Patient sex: F
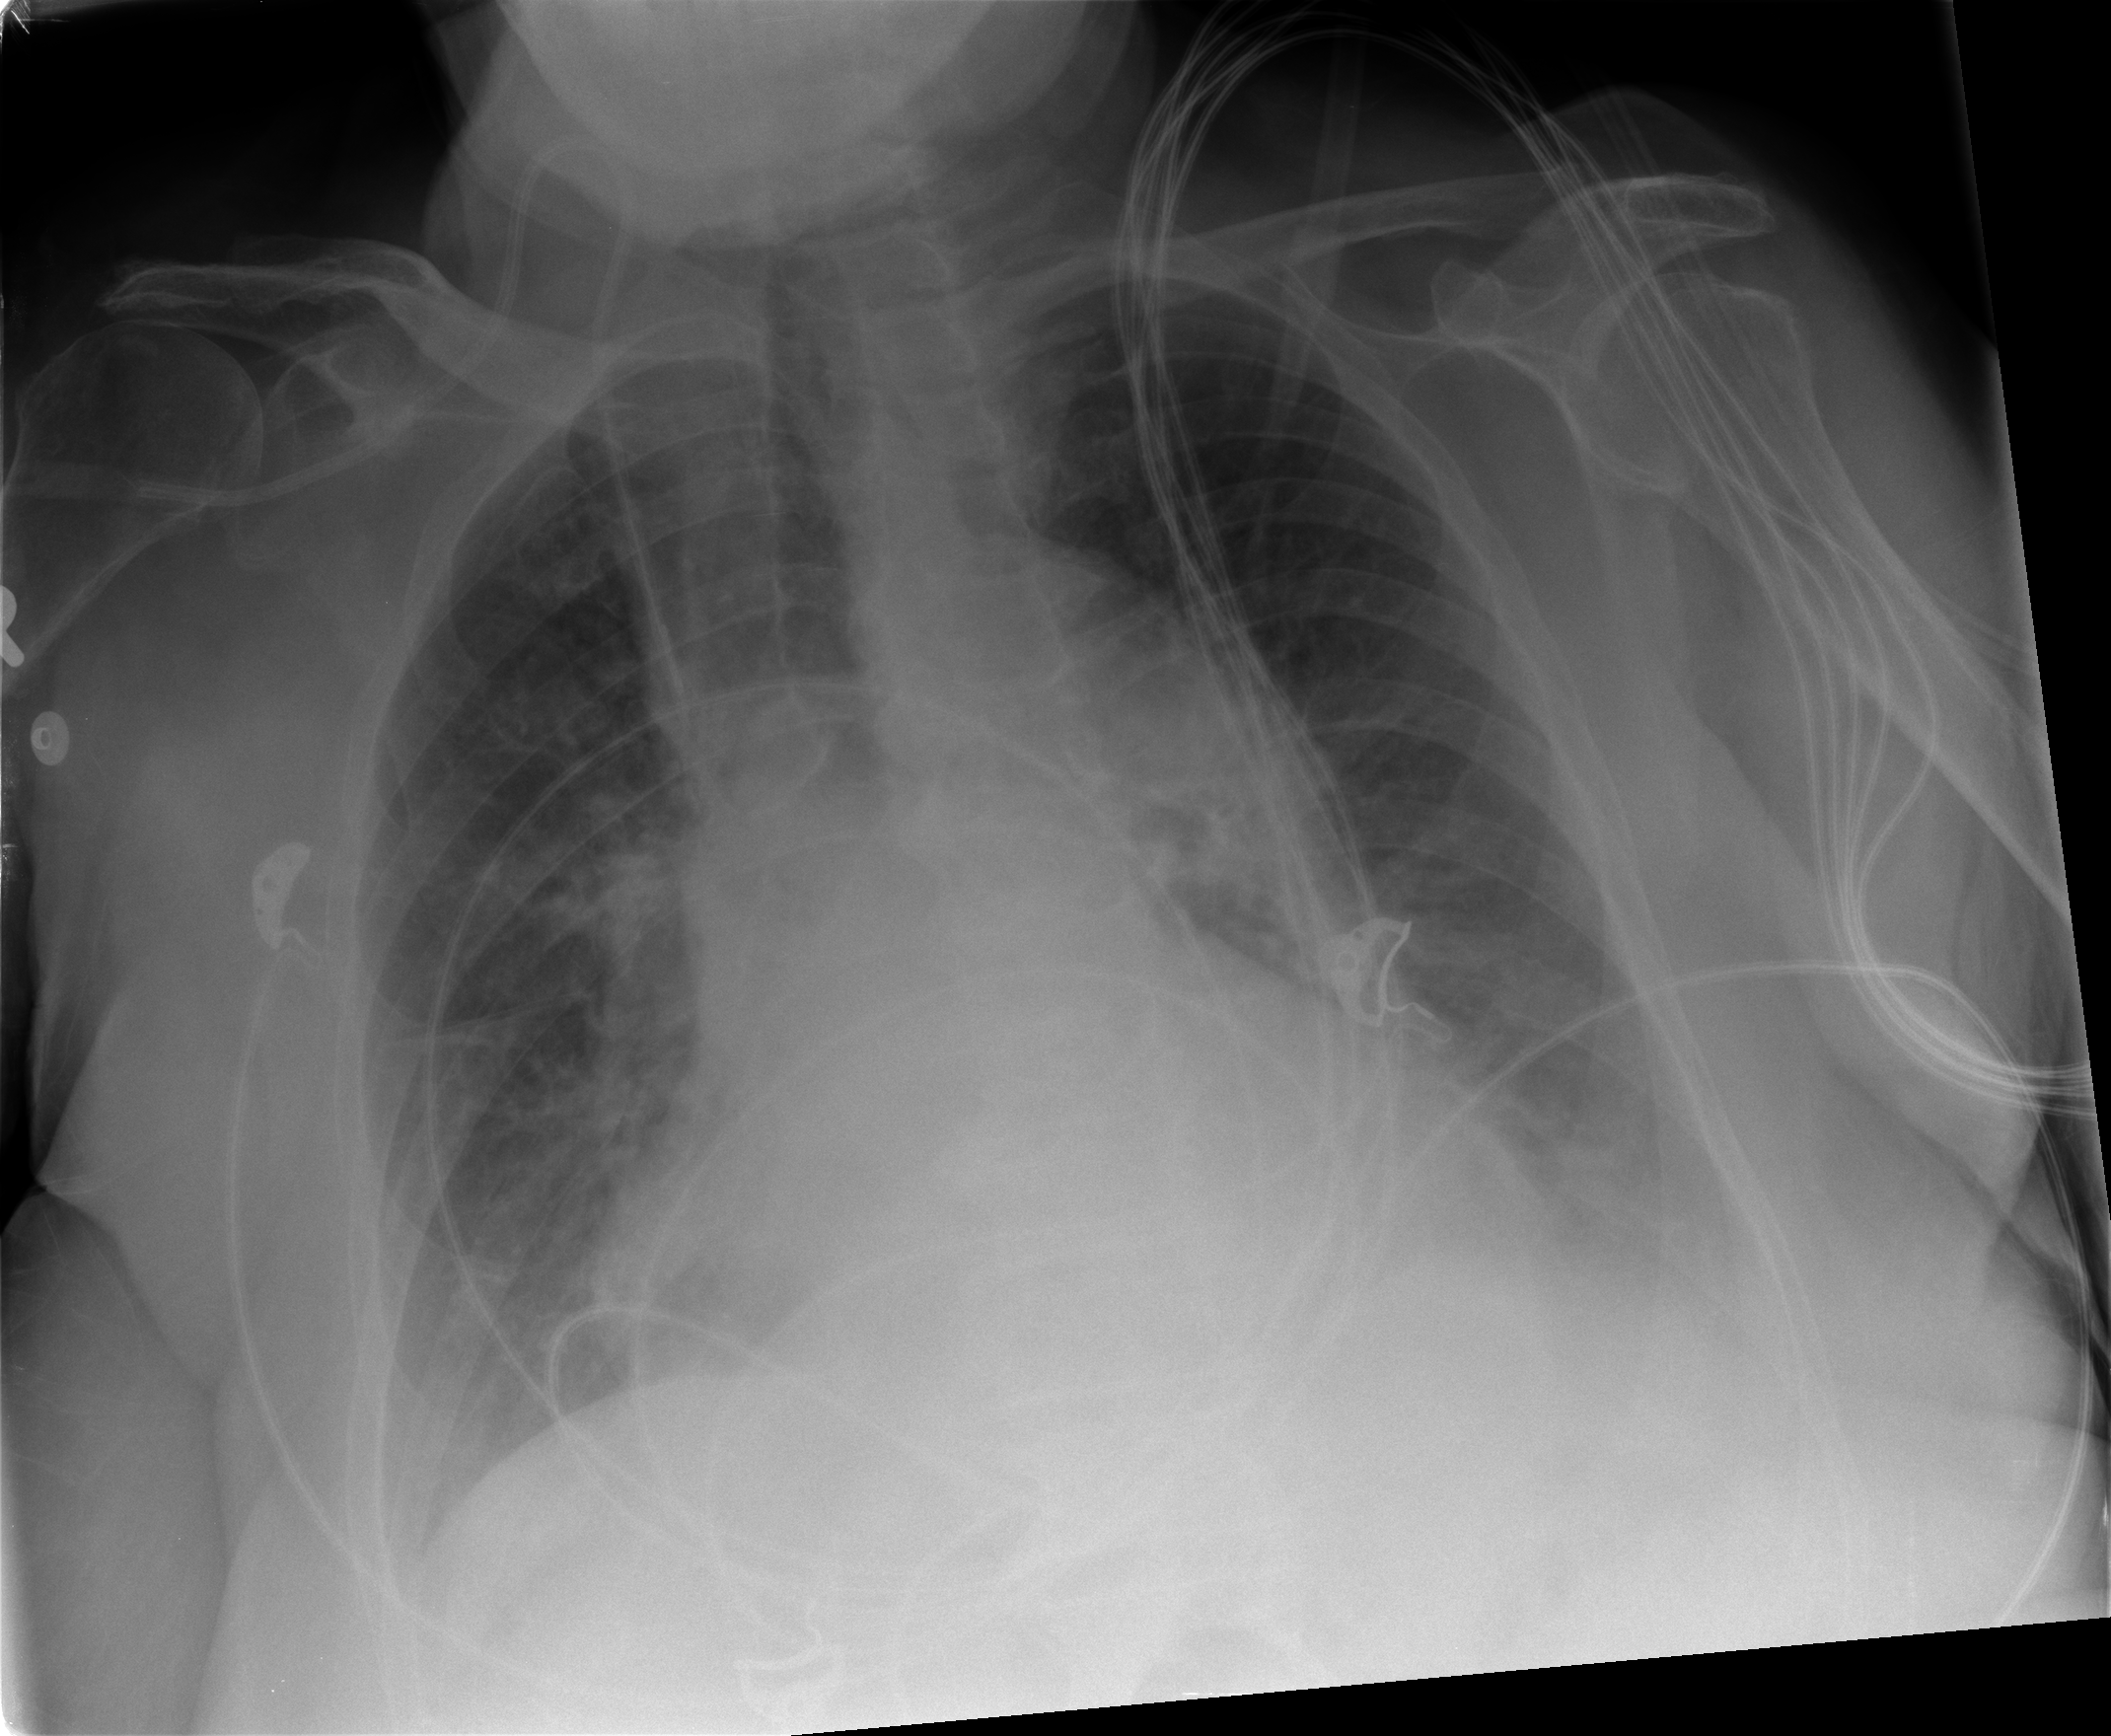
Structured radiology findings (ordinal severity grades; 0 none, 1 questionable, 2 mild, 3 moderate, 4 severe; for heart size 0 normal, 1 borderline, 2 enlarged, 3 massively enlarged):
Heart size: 3
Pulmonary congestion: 1
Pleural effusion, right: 0
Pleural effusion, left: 1
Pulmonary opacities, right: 1
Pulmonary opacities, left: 0
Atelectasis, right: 2
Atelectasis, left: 1